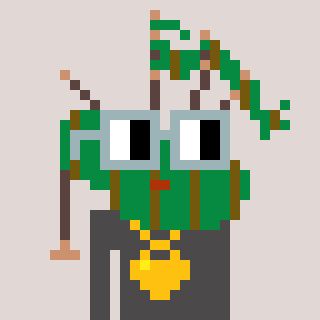
a pixel art character with square dark gray glasses, a bagpipe-shaped head and a grayscale-colored body on a warm background